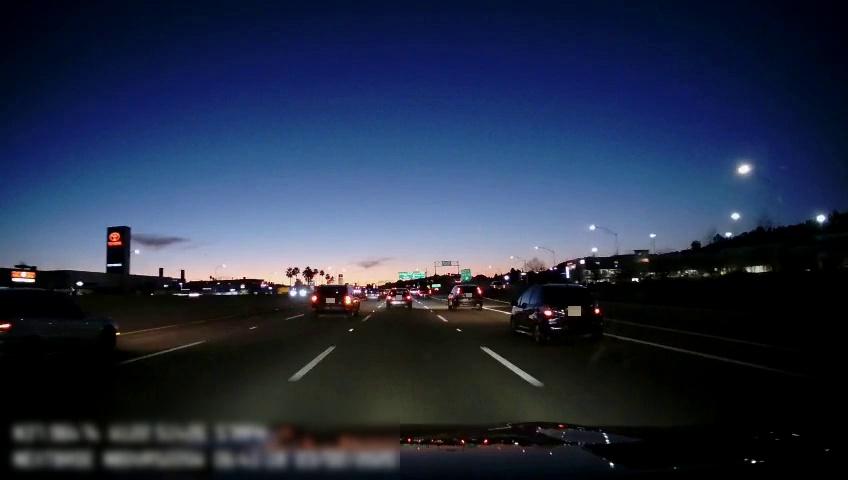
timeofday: Night
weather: Other
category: Drivable Space
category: Vehicles | SUV
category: Vehicles | SUV
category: Vehicles | SUV
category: Vehicles | Car
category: Vehicles | Car
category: Vehicles | Car
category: Vehicles | Car
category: Lanes | Current Lane
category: Lanes | Current Lane
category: Lanes | Alternate Lane
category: Lanes | Alternate Lane
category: Lanes | Alternate Lane
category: Lanes | Alternate Lane
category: Traffic | Signs
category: Traffic | Signs
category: Traffic | Signs